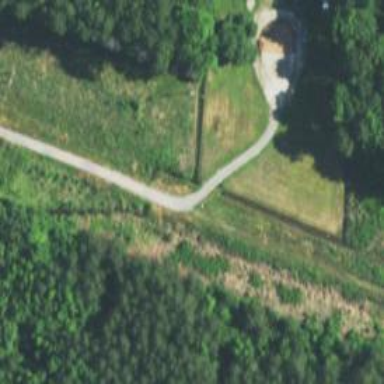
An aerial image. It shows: Abandoned railway track.